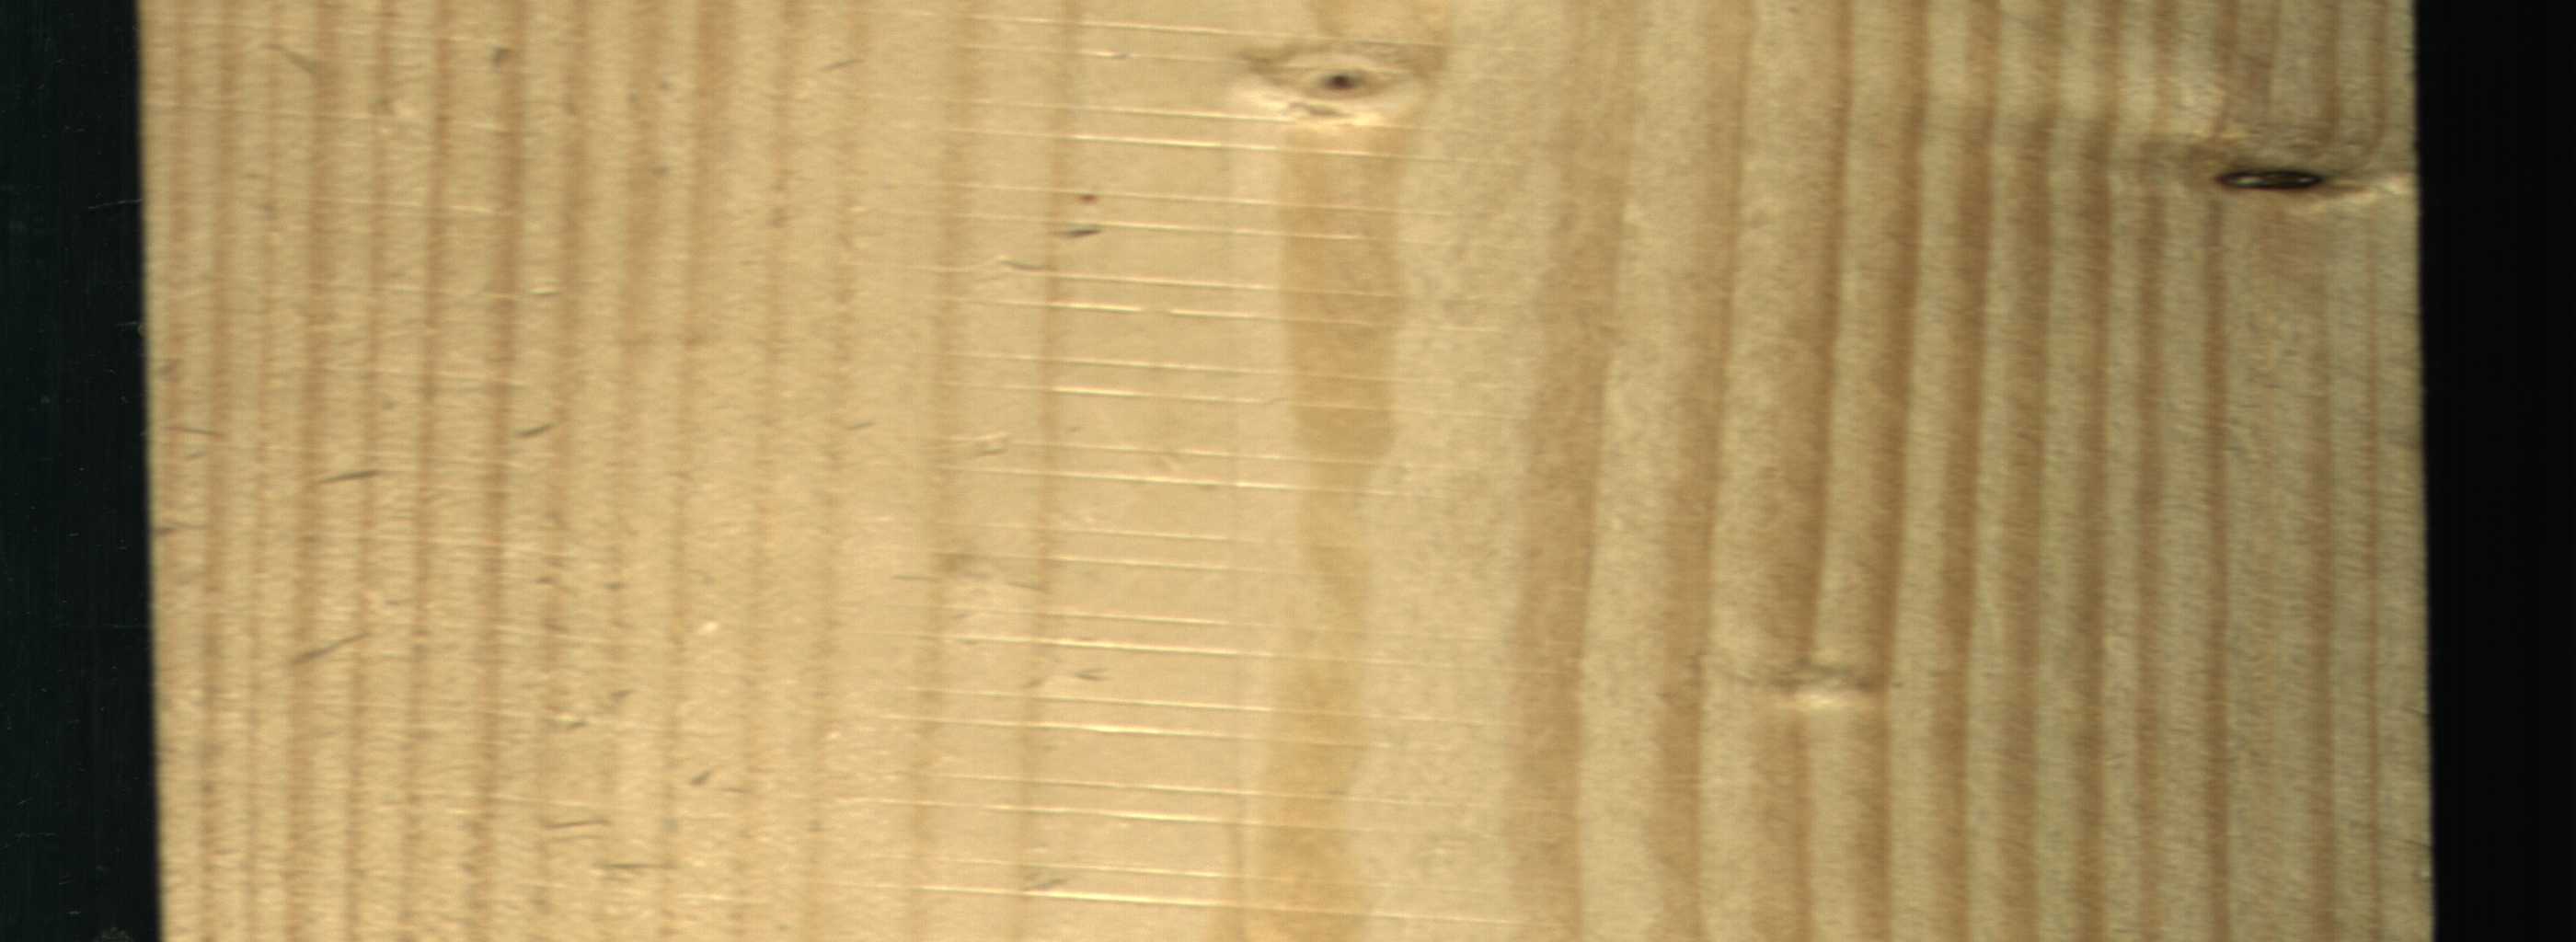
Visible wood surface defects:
Dead_Knot
Live_Knot